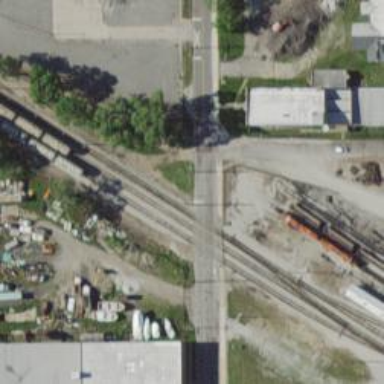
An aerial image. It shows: Level crossing with saltire markings.